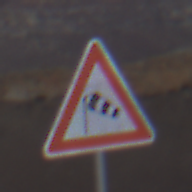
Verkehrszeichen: SeitenwindVonLinks
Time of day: Dusk
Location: Outdoor (Nature)
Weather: Clear
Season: NotSpecified
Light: Natural